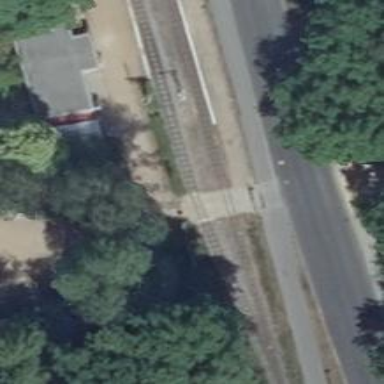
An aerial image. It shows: Railway signal.